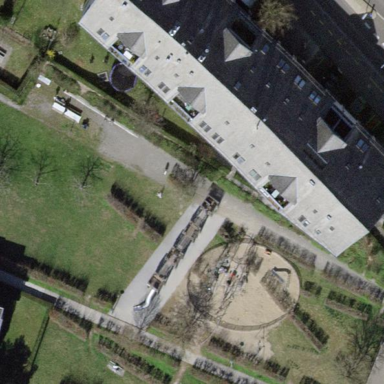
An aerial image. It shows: Park.